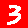
Digit: 3